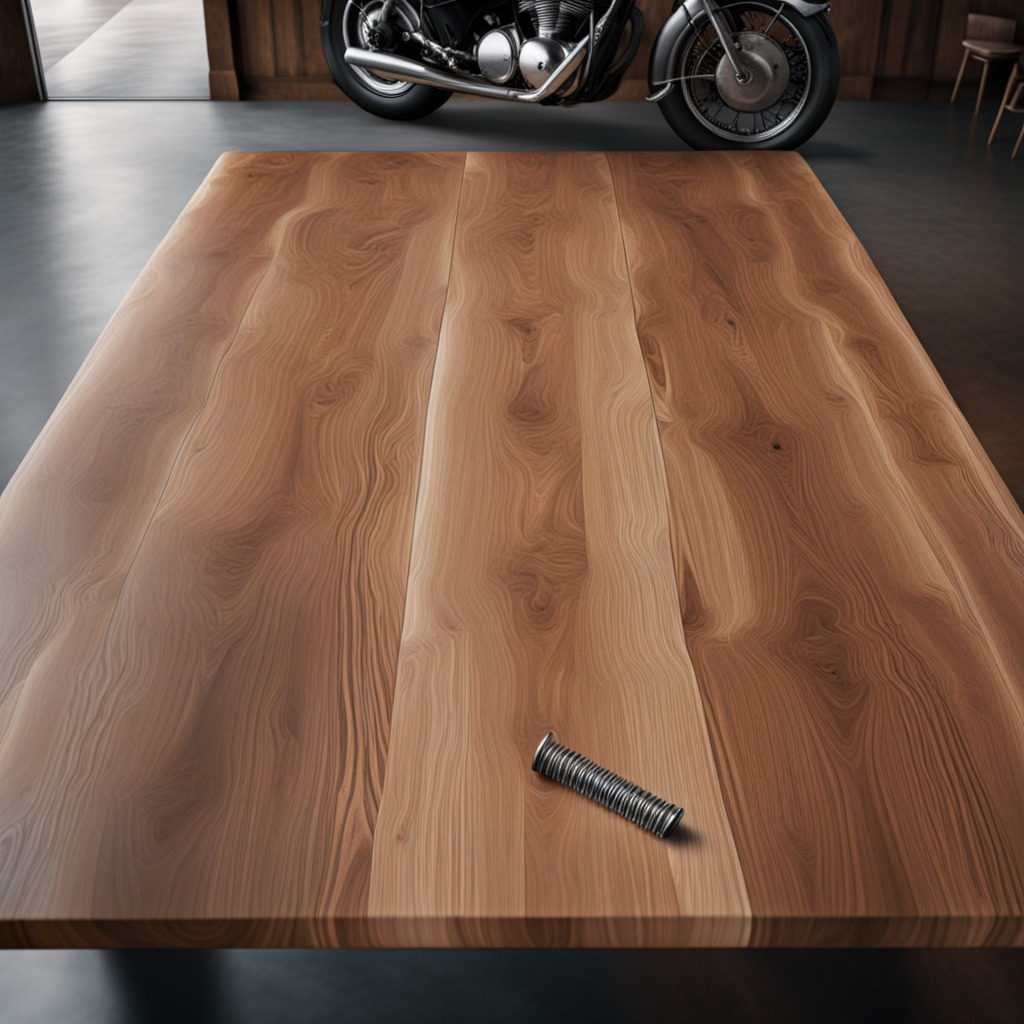
A coiled metal spring lies on the wooden table in the vintage motorcycle garage.